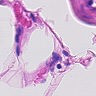
Metastatic tissue present: no